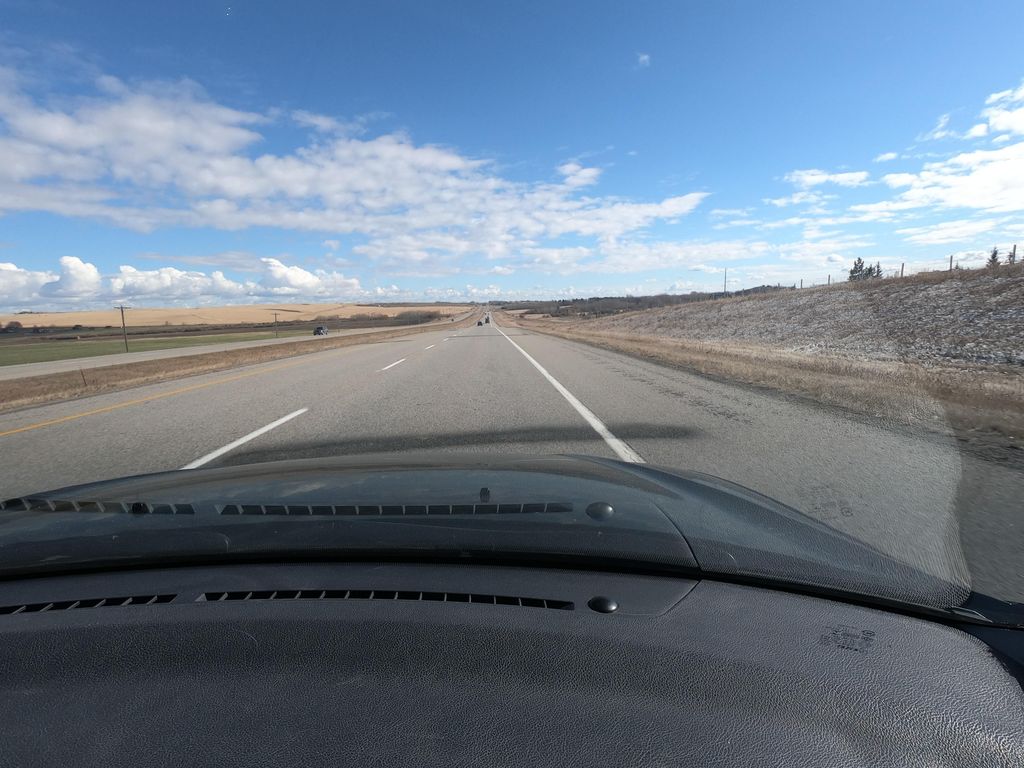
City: calgary